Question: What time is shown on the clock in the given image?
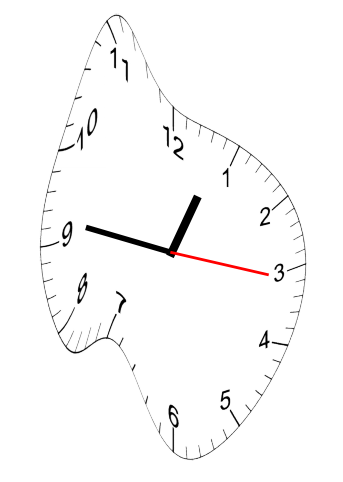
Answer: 12:46:16